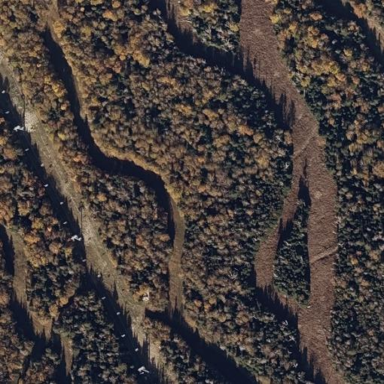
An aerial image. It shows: Coniferous forest area.